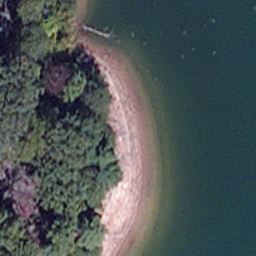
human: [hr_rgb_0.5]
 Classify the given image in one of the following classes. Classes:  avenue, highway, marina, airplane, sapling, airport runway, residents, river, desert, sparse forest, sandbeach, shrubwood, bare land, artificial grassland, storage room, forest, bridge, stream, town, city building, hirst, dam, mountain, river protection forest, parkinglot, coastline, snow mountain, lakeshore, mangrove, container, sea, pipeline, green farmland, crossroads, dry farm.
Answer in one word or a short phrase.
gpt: lakeshore